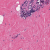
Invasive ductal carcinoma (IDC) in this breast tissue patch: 0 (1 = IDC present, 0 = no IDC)